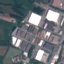
Land use / land cover class: Industrial